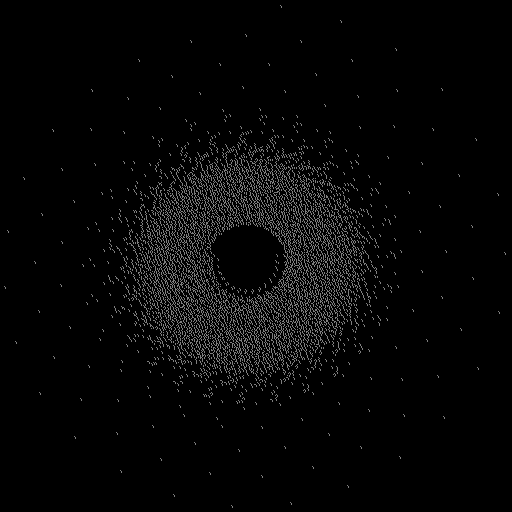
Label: sunflower